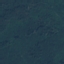
Land use / land cover class: Forest